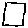
Label: square